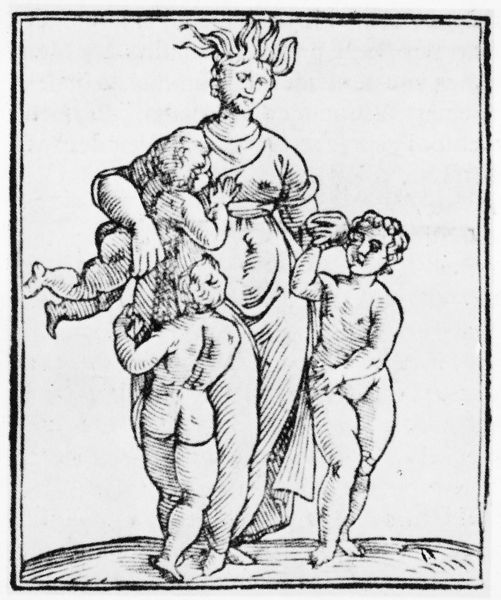
Titel: Iconologia
Künstler: Cesare Ripa
Schlagwörter: akt, kopf, nackt, schatten, brust, busen, frau, haar, kleid, licht, weiss, gras, rasen, wiese, barock, rahmen, stehen, haare, drei, kind, mutter, kinder, brüste, hintern, papier, rahmung, grazien, nackte, babys, stillen, milch, druck, schraffur, stich, holzdruck, dürer, säugen, rundlich, tringen, säuglinge, bsen, po